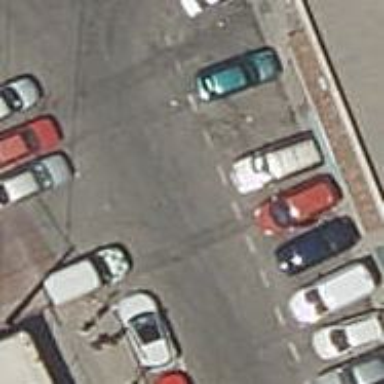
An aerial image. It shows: Pedestrian road.